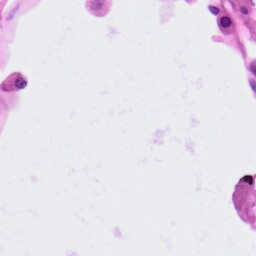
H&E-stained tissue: Lung